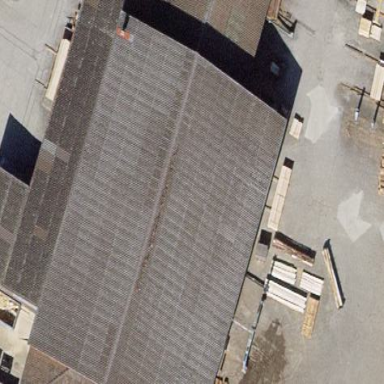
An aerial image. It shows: Industrial building.